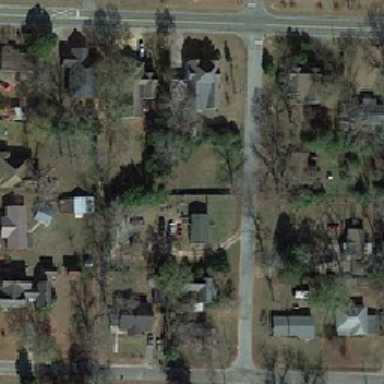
There are several houses between green trees and bare trees .